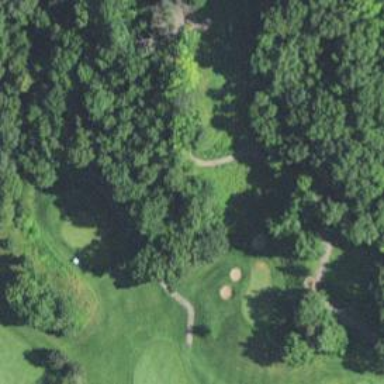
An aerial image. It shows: Path for both road and golf.